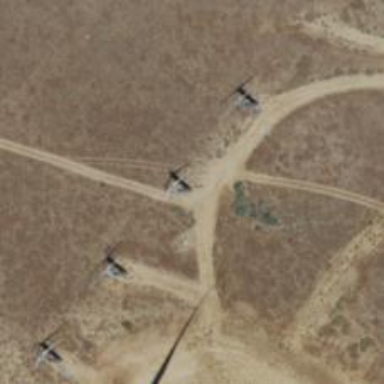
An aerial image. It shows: Wind turbine generating power.